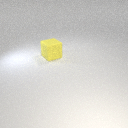
large yellow rubber cube